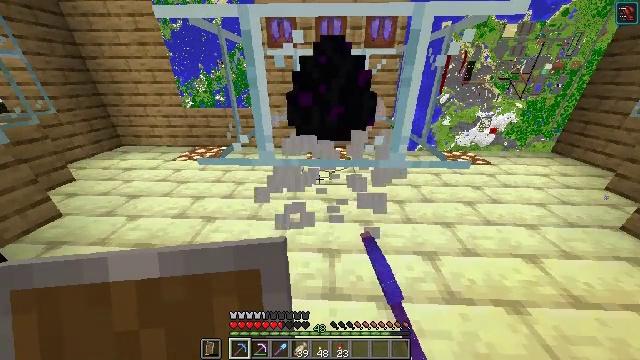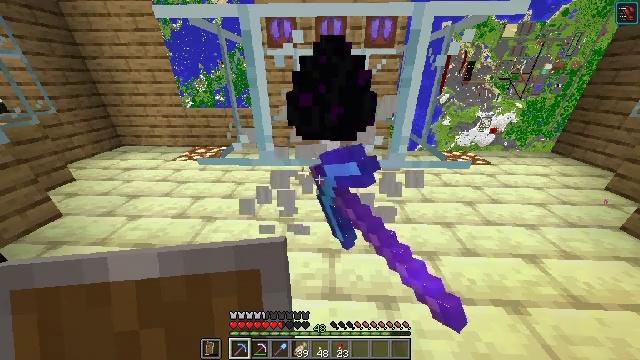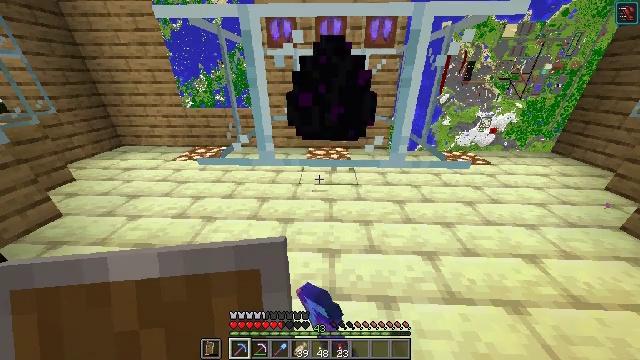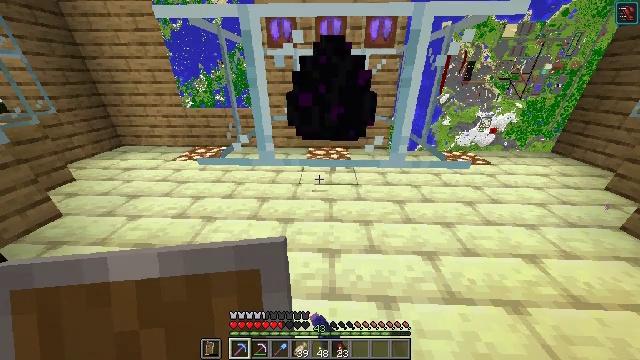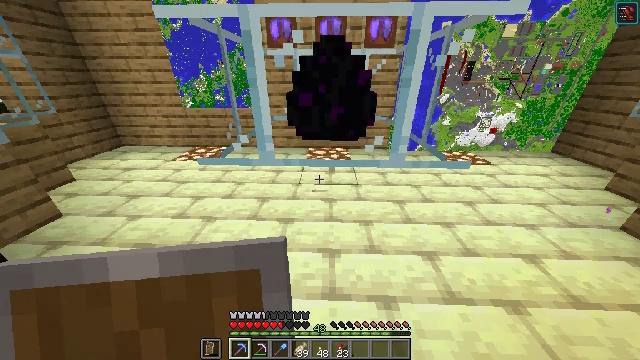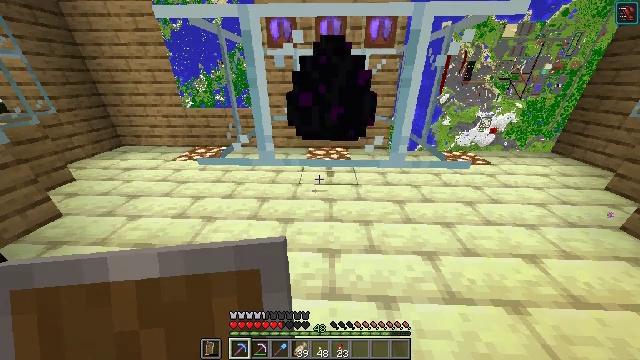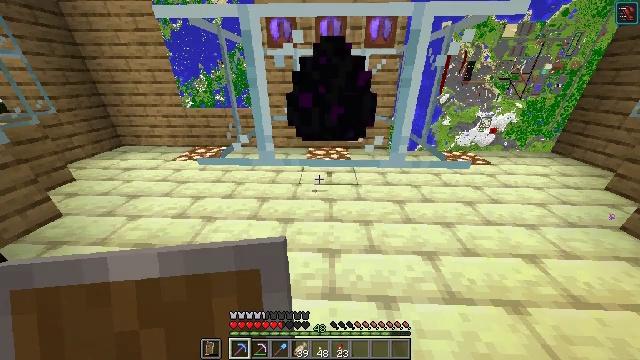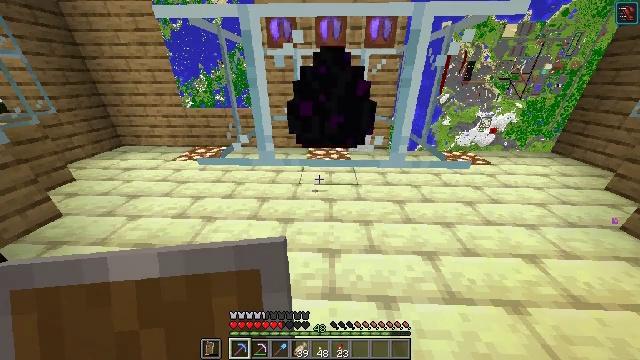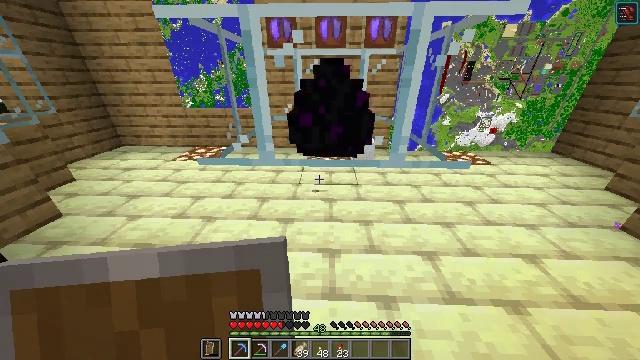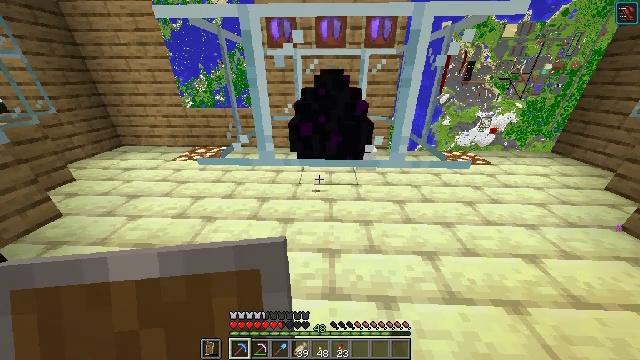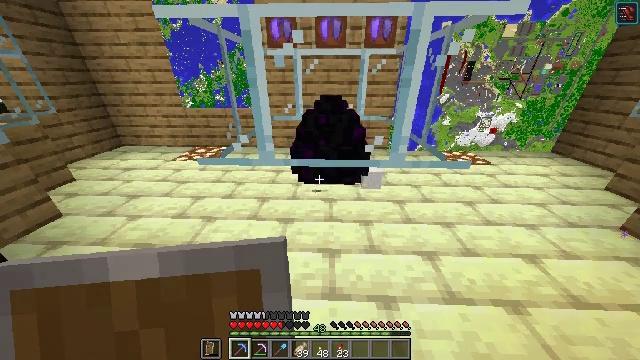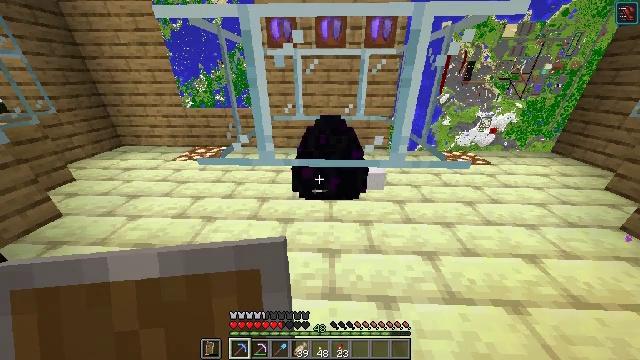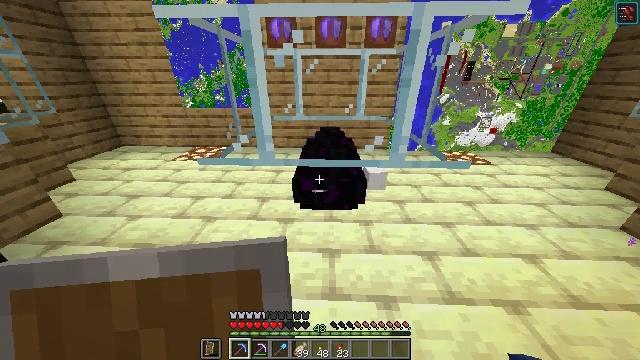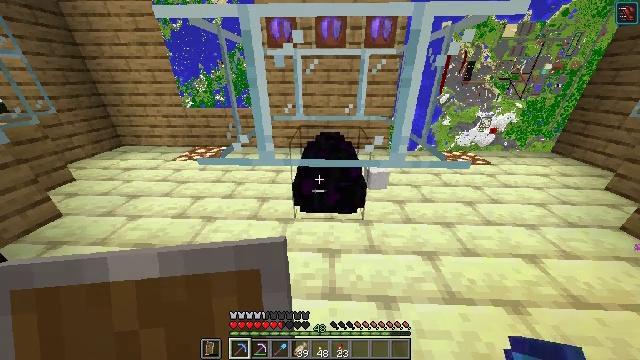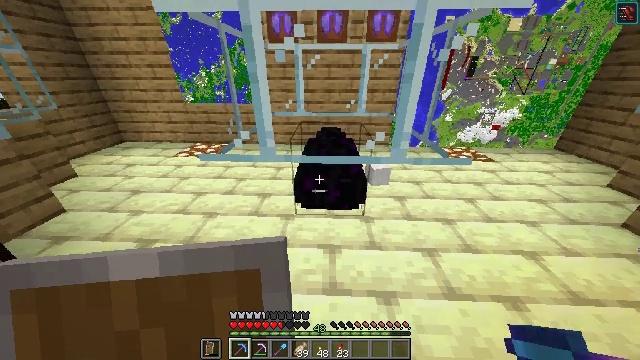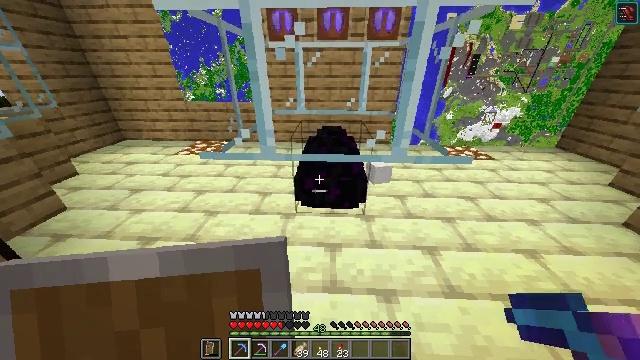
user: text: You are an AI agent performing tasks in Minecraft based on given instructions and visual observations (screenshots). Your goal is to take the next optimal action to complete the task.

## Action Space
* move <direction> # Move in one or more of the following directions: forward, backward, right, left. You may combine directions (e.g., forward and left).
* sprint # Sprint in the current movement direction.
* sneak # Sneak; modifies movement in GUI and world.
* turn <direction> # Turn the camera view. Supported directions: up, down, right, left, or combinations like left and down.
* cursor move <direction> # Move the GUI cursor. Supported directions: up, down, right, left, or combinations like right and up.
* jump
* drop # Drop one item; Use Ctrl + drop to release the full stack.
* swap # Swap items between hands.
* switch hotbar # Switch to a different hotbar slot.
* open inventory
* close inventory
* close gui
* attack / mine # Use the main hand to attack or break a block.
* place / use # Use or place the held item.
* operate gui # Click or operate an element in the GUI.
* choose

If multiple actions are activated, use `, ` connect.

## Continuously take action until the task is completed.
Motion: motion action
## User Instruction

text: Collect fragments by breaking the glass pane.
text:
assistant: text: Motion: attack / mine
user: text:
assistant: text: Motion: no_op
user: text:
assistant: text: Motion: no_op
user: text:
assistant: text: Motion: no_op
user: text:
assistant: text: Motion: no_op
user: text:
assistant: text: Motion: no_op
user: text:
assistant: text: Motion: no_op
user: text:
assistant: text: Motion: no_op
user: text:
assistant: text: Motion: no_op
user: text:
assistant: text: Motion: no_op
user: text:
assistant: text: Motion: no_op
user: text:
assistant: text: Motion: no_op
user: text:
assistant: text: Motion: no_op
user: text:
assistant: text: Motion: turn down
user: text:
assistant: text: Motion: no_op
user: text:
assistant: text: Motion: no_op
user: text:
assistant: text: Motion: no_op
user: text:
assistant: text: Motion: no_op
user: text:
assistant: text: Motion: no_op
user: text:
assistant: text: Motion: no_op
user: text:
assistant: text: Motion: no_op
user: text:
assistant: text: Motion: no_op
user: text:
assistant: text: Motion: no_op
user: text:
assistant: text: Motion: no_op
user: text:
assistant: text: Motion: no_op
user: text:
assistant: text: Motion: no_op
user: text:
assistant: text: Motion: no_op
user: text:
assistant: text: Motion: no_op
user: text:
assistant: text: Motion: no_op
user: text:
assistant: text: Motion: no_op